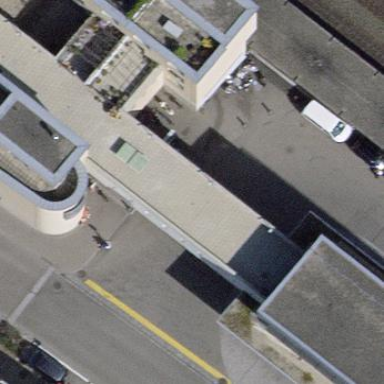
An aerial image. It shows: Office building.